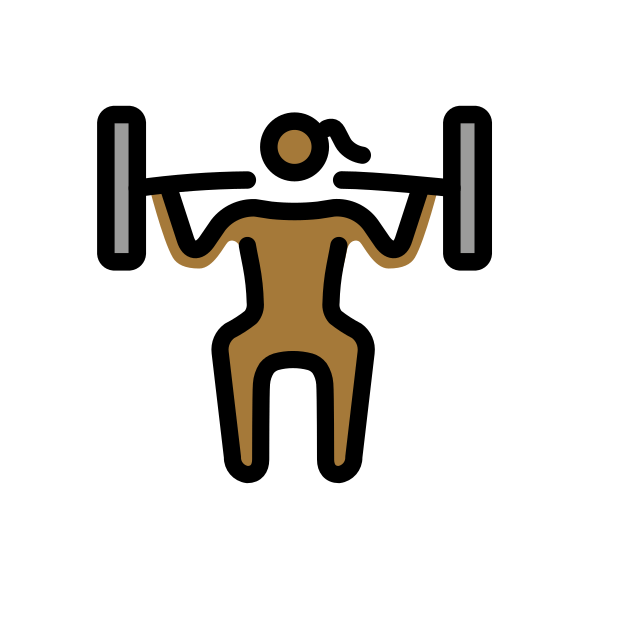
woman lifting weights: medium-dark skin tone